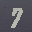
Label: 7